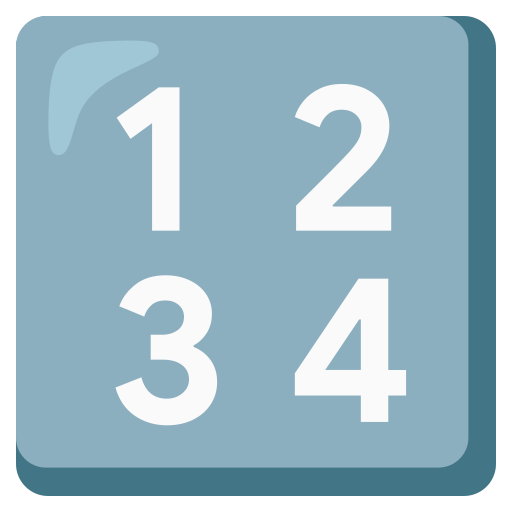
Emoji: 🔢